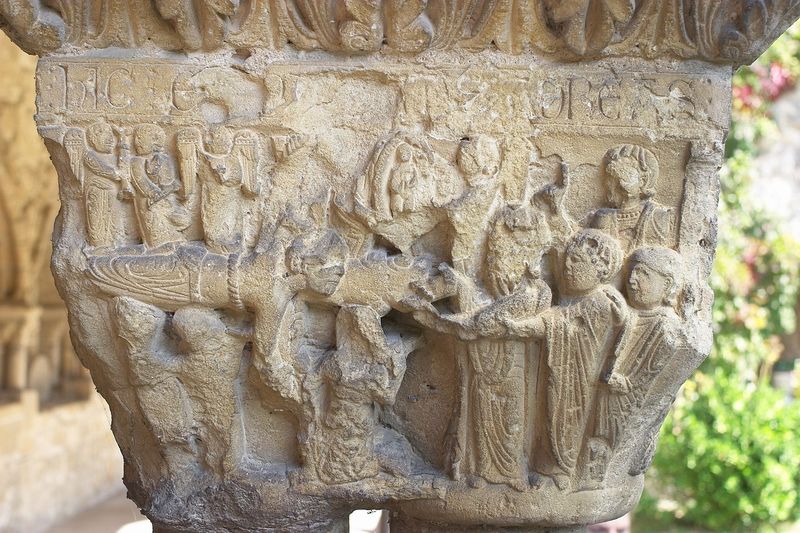
Titel: San Pedro de la Rúa
Standort: Estella, San Pedro de la Rúa (EU - E)
Schlagwörter: blätter, flügel, umhang, licht, männer, szene, säule, säulen, blüten, muster, ornament, bibel, falten, stein, tragen, busch, borte, doppelsäule, engel, relief, schrift, liegen, fischer, ziehen, figuren, detail, inschrift, bildhauerei, antike, kreuz, schwimmen, text, buchstaben, rom, kapitell, fisch, sandstein, christus, jesus, jesus christus, antik, toga, griechisch, gebunden, heilige, geflügelt, römisch, erlöser, kreuzgang, latein, beschriftet, bruch, beschädigt, bruchstellen, messias, gottessohn, sohn gottes, christkind, steinhauer, behauen, verstört, hic, rämisch, christkönig, heilland, erretter, jesus von nazaret